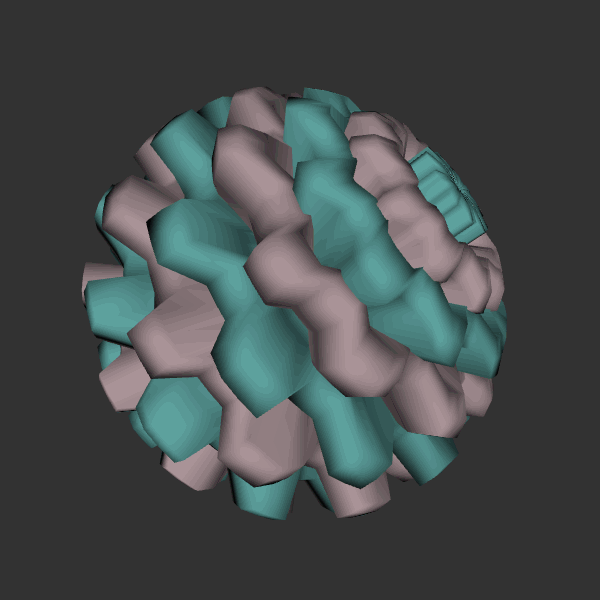
Background: dark